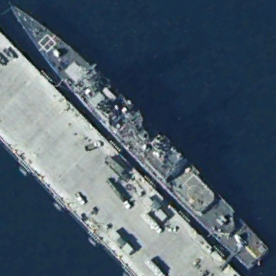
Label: cruiser